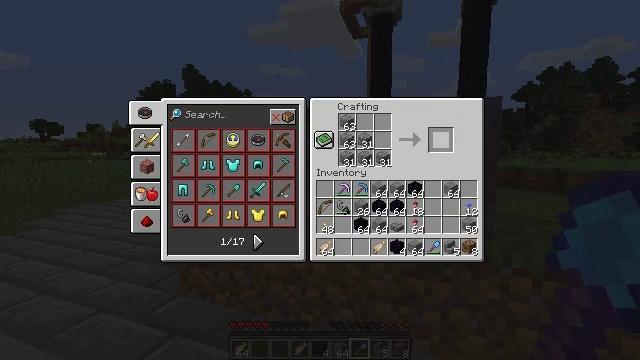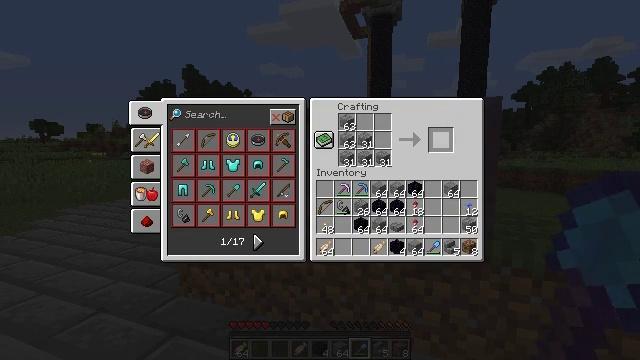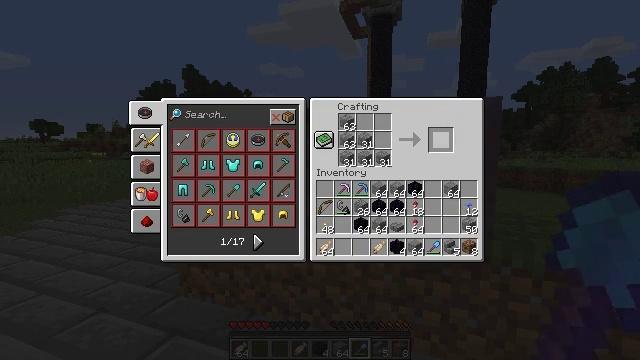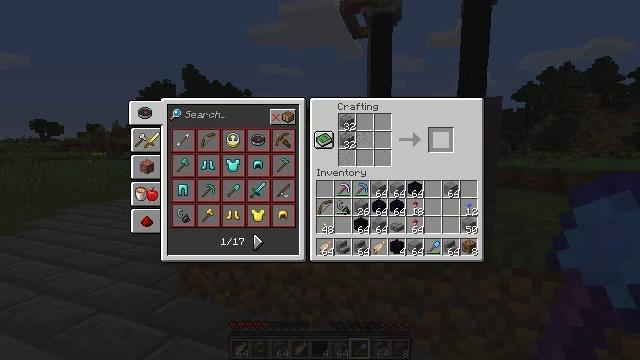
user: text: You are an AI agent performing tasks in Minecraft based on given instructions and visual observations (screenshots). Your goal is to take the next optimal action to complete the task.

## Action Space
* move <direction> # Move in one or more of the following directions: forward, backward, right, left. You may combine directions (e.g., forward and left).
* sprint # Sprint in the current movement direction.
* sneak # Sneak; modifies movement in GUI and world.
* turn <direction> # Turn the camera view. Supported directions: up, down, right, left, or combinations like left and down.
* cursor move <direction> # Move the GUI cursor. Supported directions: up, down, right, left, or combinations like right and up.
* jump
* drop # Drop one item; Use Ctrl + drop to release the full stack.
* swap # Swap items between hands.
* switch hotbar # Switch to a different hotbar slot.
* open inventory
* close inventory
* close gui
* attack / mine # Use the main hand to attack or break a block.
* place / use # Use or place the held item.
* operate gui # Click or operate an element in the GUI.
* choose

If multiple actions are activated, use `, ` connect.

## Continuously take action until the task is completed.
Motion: motion action
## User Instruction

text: Craft a set of stone brick stairs.
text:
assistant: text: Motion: sneak
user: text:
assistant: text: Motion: sneak
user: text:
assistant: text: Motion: sneak
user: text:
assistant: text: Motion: sneak